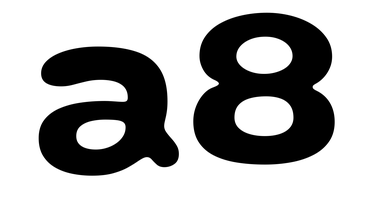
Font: Gluten_SemiBold